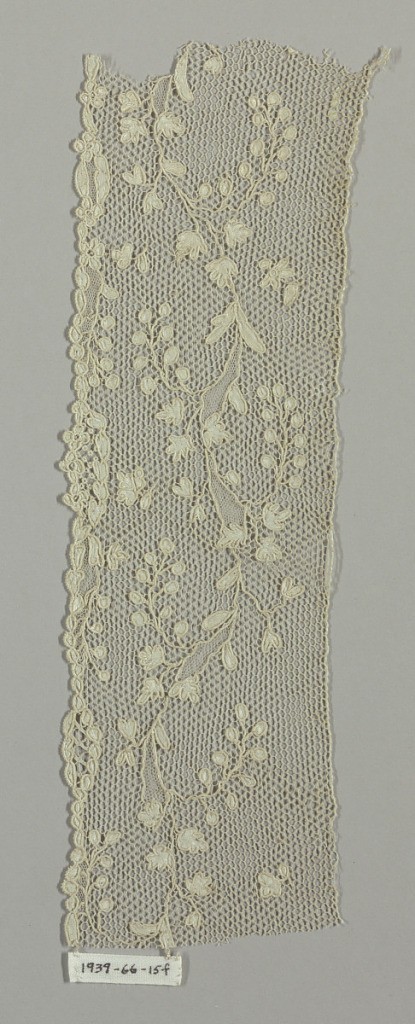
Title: Trimming
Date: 18th century
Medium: linen Technique: needle lace, six-sided reworked grounds
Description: Serpentine floral pattern.